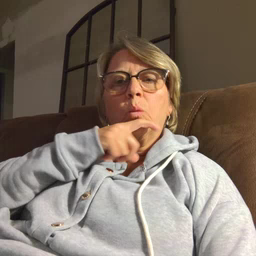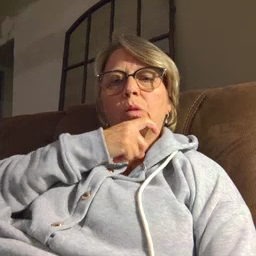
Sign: cereal